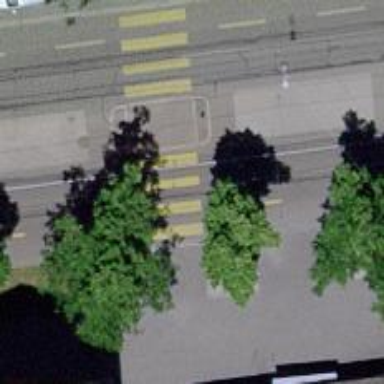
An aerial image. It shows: Kerb barrier.